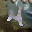
Label: 4